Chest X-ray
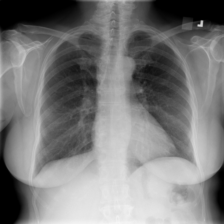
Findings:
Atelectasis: negative
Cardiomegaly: negative
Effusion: negative
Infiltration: negative
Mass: negative
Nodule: negative
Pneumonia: negative
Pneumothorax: negative
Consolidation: negative
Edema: negative
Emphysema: negative
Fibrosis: negative
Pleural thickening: negative
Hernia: negative